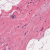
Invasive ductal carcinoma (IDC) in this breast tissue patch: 0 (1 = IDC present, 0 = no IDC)